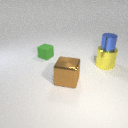
large brown metal cube in front of large yellow metal cylinder